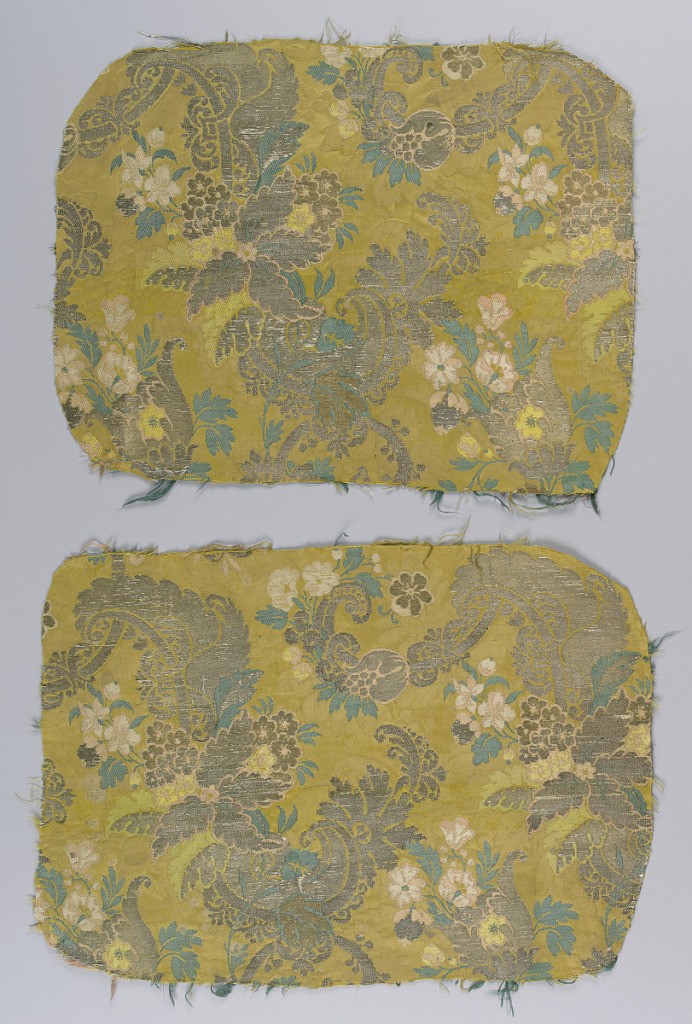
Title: Textile
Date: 18th century
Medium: silk, metallic thread Technique: 5-harness damask with discontinuous supplementary weft bound in 4/1 twill weave
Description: Two fragments of a pattern made up of two continuous curved vines side-by-side in a vaguely "bizarre-type" style. Dark yellow ground is patterned with gold metallic thread and floral motifs of pink, white, blue-green and pale yellow.